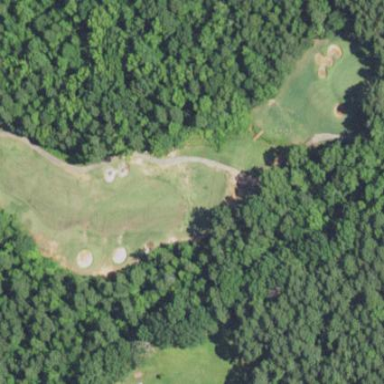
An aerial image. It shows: Grassy area designated as golf fairway.